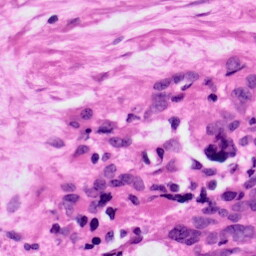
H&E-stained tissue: Ovarian